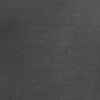
Atmospheric dust classification: dusty